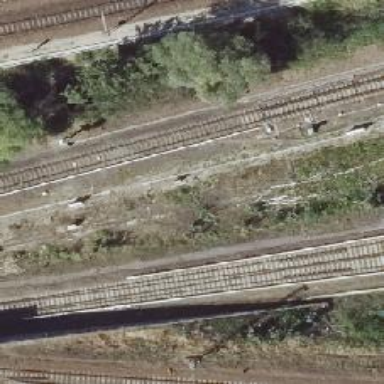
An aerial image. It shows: Junction on the railway.